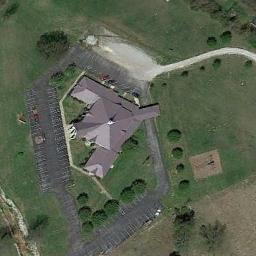
Label: residential